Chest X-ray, AP view. Patient: 73 years old, sex M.
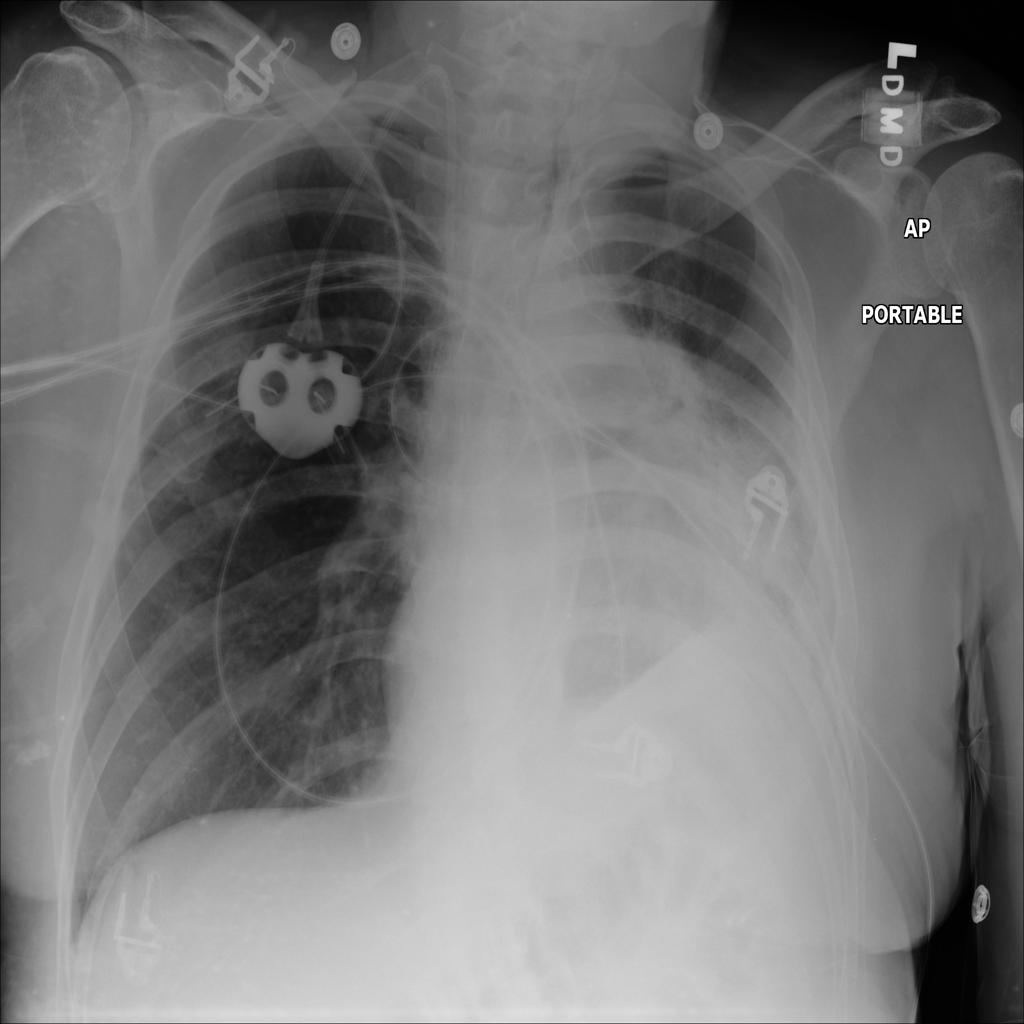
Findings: Effusion, Infiltration, Pneumothorax